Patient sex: F
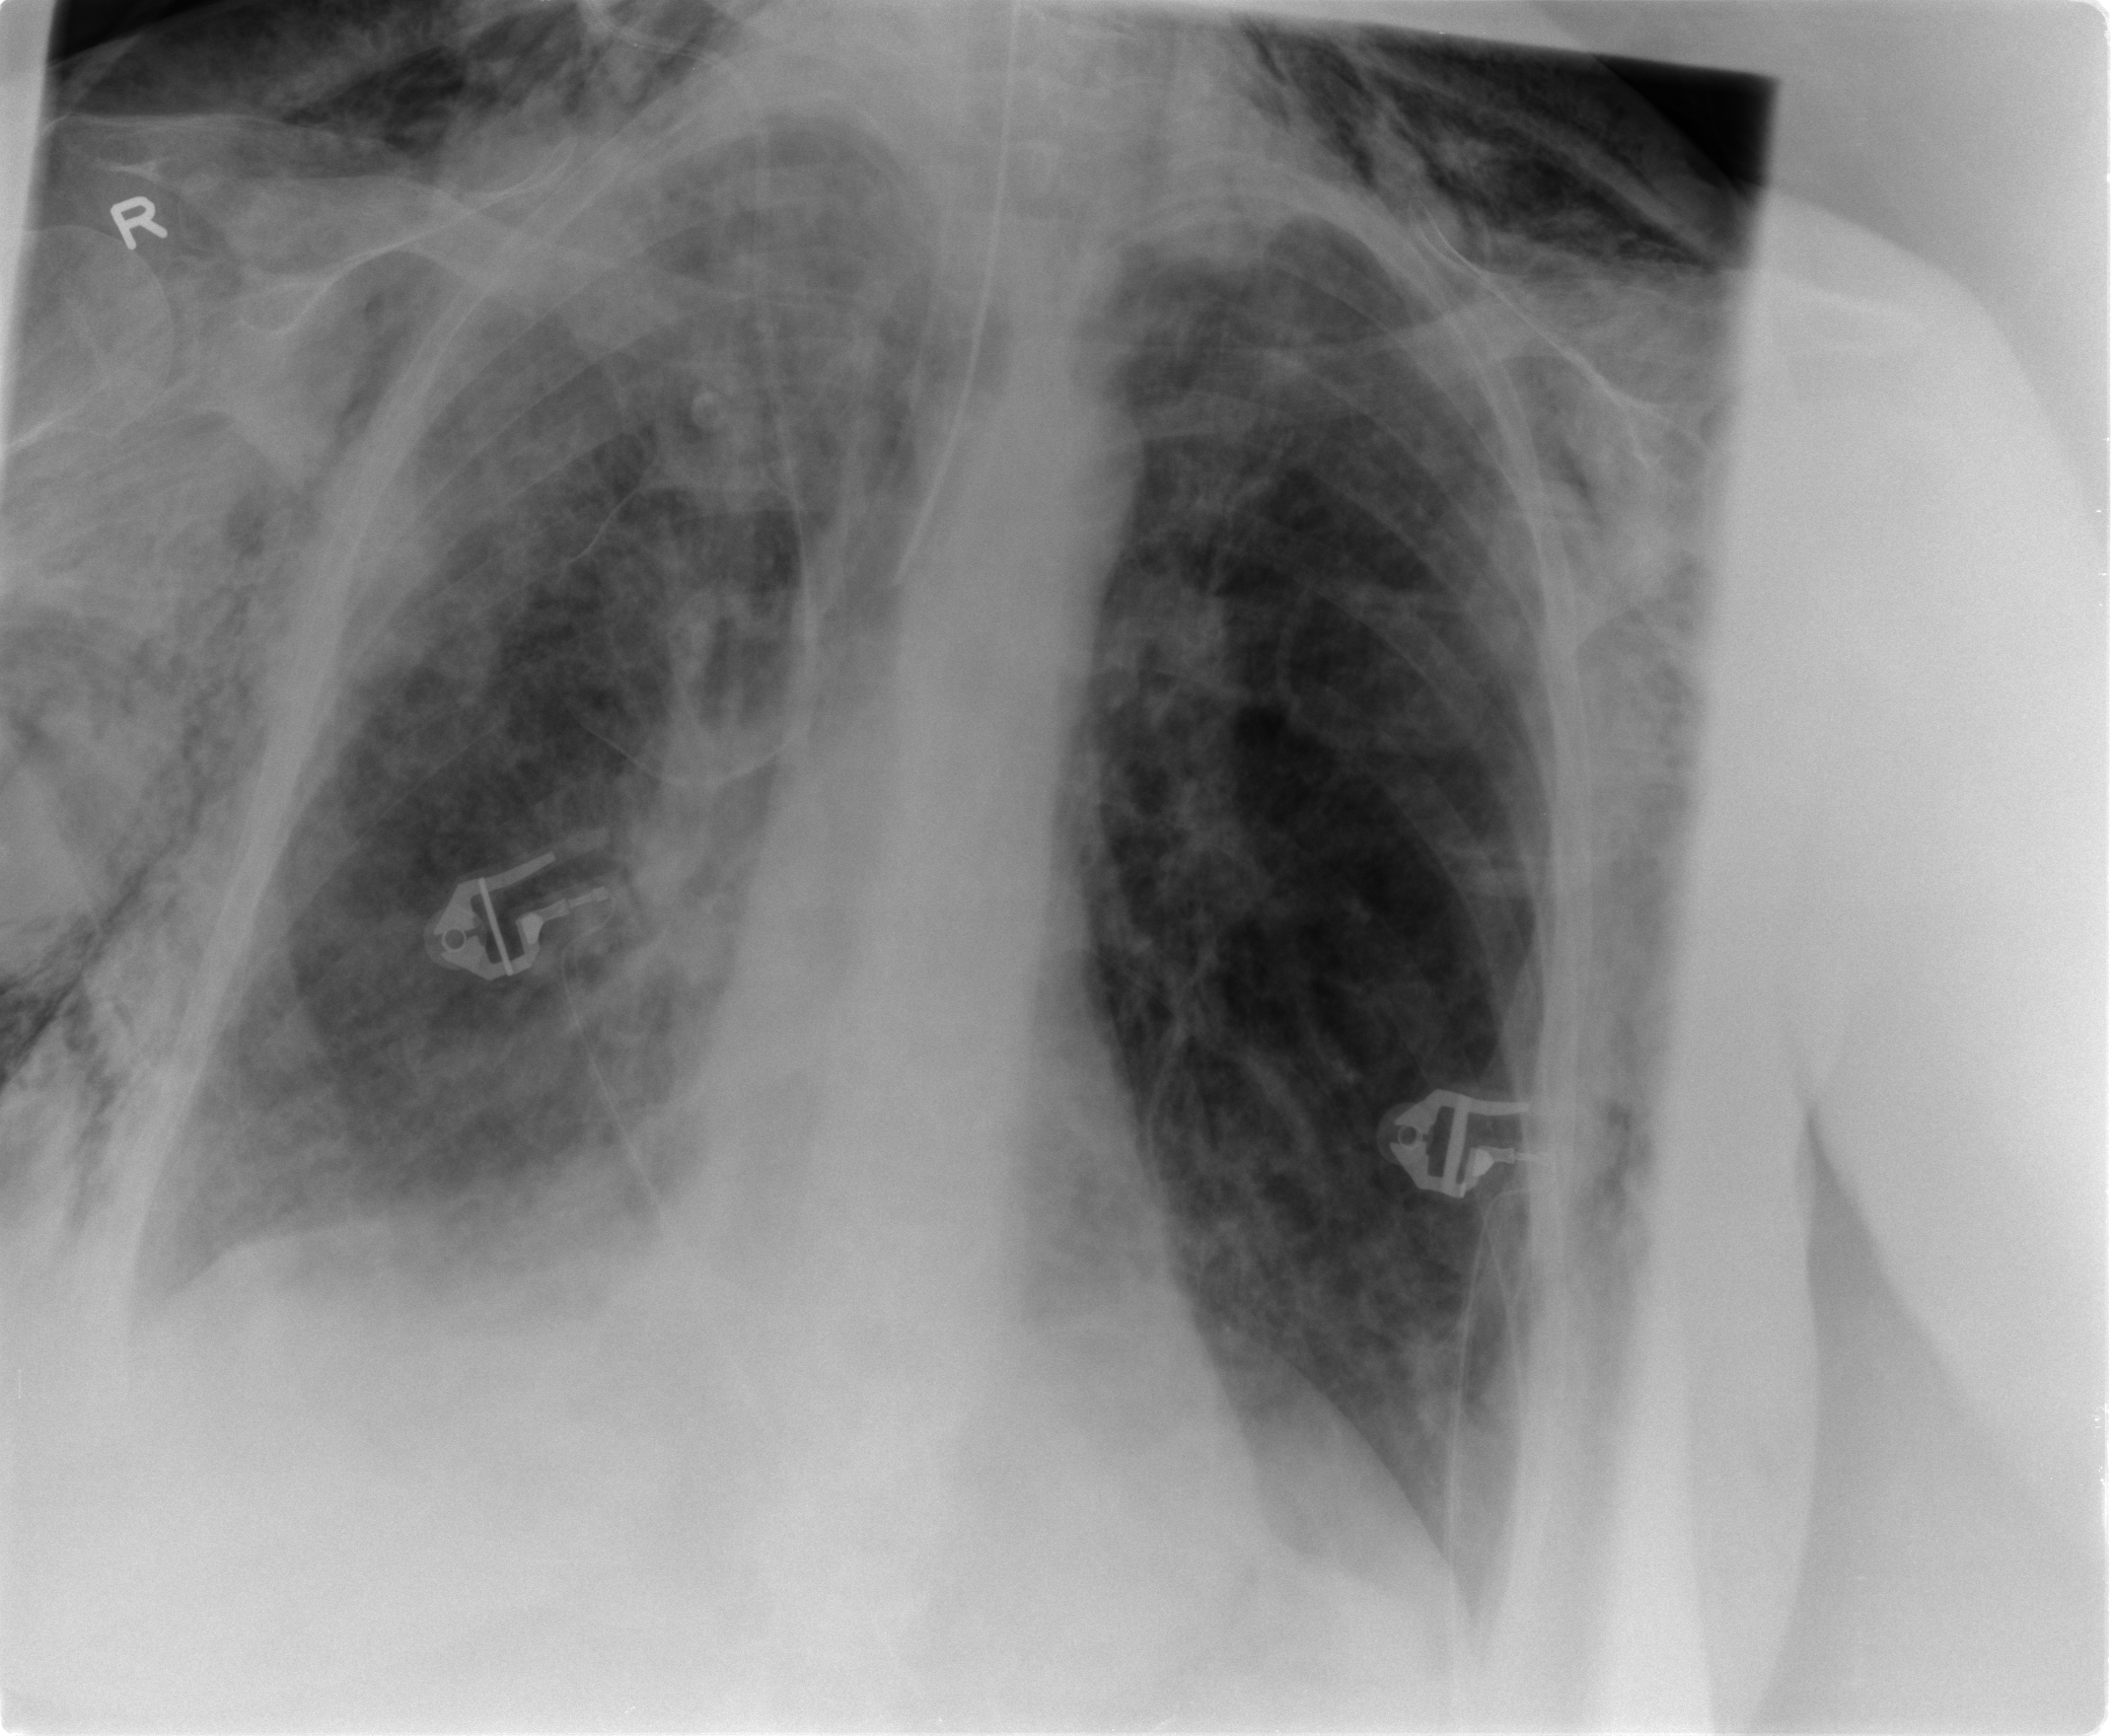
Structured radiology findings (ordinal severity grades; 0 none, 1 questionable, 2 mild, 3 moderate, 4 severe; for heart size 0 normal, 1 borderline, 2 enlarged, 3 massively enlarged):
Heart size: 0
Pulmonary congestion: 0
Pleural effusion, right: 2
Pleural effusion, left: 0
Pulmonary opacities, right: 2
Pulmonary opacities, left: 1
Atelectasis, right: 2
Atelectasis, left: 0